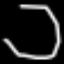
Label: octagon